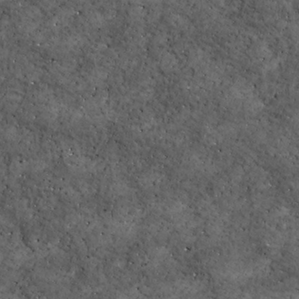
Label: non_frost